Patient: sex M, age 47
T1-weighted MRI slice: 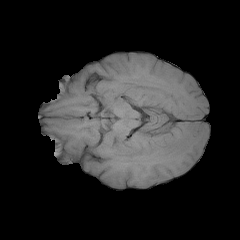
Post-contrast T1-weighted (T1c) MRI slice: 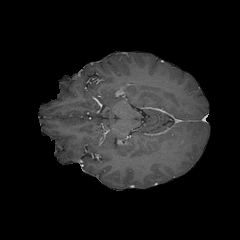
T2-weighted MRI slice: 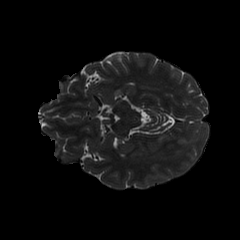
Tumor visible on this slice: yes
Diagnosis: Glioblastoma, IDH-wildtype
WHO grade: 4